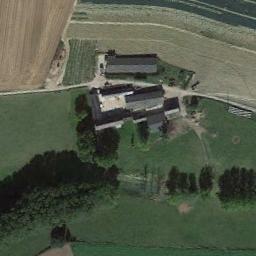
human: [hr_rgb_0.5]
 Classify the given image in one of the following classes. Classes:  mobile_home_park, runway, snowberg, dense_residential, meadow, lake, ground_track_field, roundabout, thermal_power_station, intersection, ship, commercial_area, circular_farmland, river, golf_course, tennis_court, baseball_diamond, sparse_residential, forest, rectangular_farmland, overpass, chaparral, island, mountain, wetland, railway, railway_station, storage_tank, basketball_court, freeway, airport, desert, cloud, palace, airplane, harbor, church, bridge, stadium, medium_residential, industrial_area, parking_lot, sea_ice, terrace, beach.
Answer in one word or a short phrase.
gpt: sparse_residential